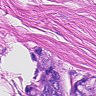
Metastatic tissue present: yes